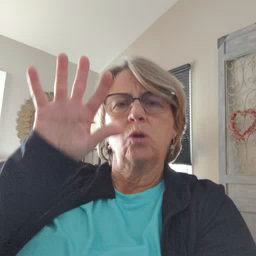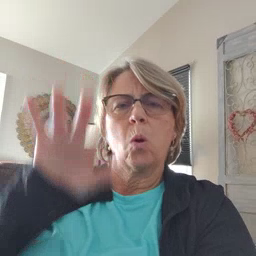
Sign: snow